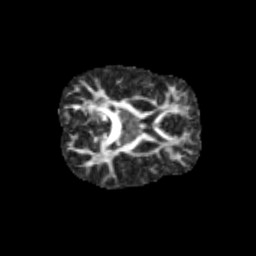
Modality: FA
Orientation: axial
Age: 13
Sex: male
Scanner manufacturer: siemens
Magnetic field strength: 3 T
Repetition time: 3.8 s
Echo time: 0.07 s